Field crop: tomato
Growth stage: 1
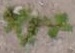
Species: portulaca